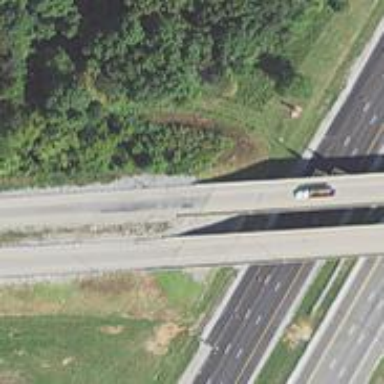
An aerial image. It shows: Bridge on motorway link.